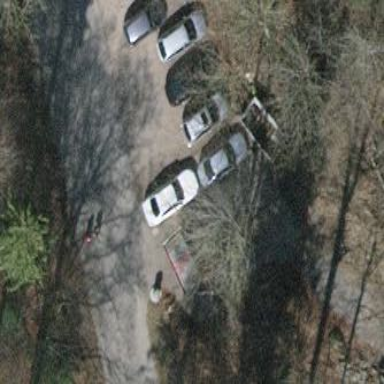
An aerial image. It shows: Parking area with surface.